Interaction volume radius: 10 \u00c5
Interaction volume height: 20 \u00c5
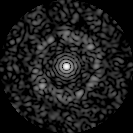
Disorder parameter: 0.7921